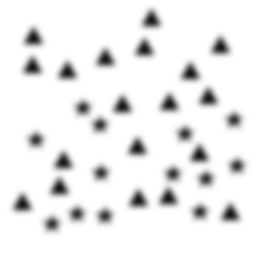
Squares: 0
Triangles: 19
Stars: 13
Total shapes: 32